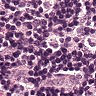
Metastatic tissue present: no